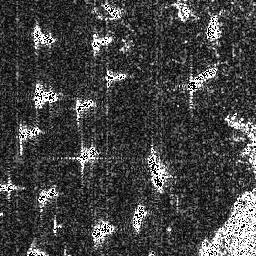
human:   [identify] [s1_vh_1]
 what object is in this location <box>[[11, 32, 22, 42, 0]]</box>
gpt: <ref>1 medium ship at the left</ref>

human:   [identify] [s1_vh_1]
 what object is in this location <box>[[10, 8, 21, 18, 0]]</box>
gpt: <ref>1 medium ship at the top left</ref>

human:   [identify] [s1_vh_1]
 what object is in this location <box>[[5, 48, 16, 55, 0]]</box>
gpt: <ref>1 small ship at the left</ref>

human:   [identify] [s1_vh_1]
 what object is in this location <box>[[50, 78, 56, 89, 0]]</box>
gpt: <ref>1 small ship at the bottom</ref>